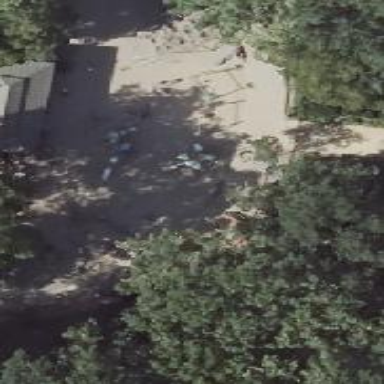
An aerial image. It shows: Playground featuring slide.